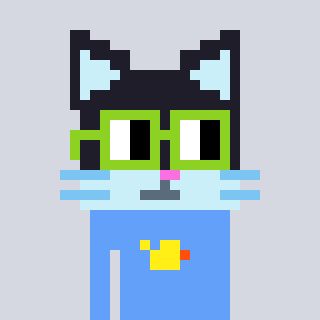
a pixel art character with square light green glasses, a cat-shaped head and a blue-colored body on a cool background